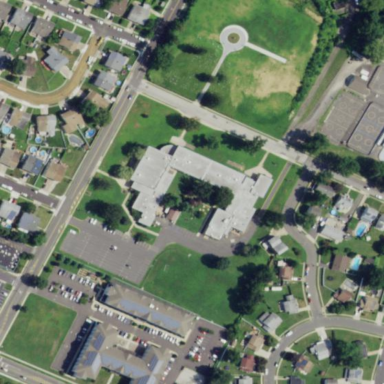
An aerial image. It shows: School building.